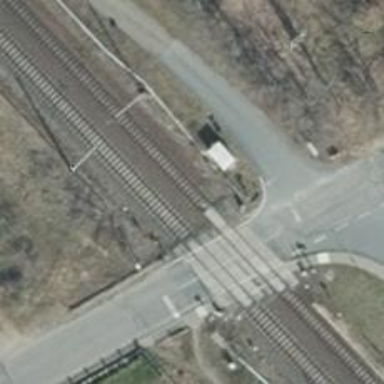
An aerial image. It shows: Railway signal.